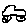
Label: car